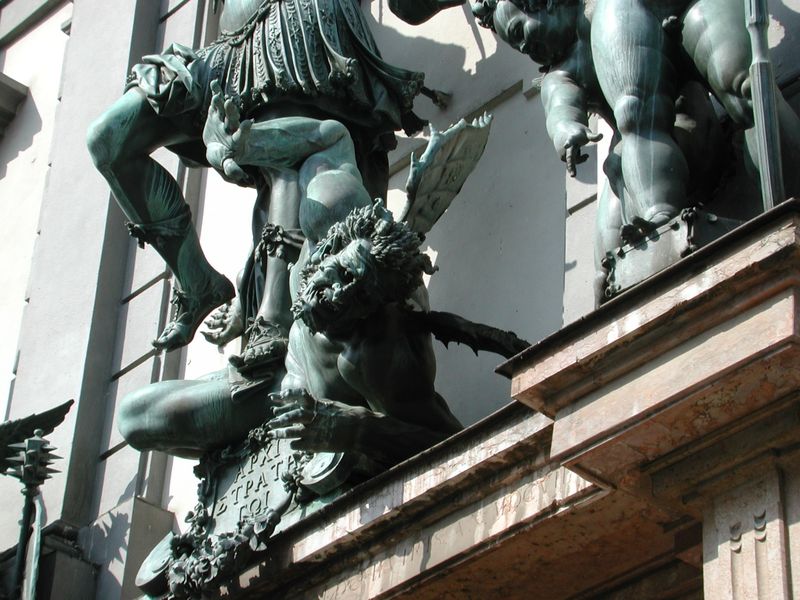
Titel: Hl. Michael als Sieger über Luzifer
Künstler: Hans Reichle
Standort: Augsburg, Zeughaus (EU - D - B)
Schlagwörter: flügel, fuß, hand, kampf, mann, nackt, menschen, ausschnitt, marmor, gebäude, bart, architektur, haare, locken, engel, putte, skulptur, beine, bein, farbig, füße, schrift, mauer, figuren, tafel, inschrift, metall, bronze, liegend, fallen, foto, schild, text, stiefel, dämon, sieg, gesims, schmerz, teufel, sturz, erzengel, luzifer, drache, stürzen, michael, fratze, waffenrock, bronce, unterdrückung, gefallener engel